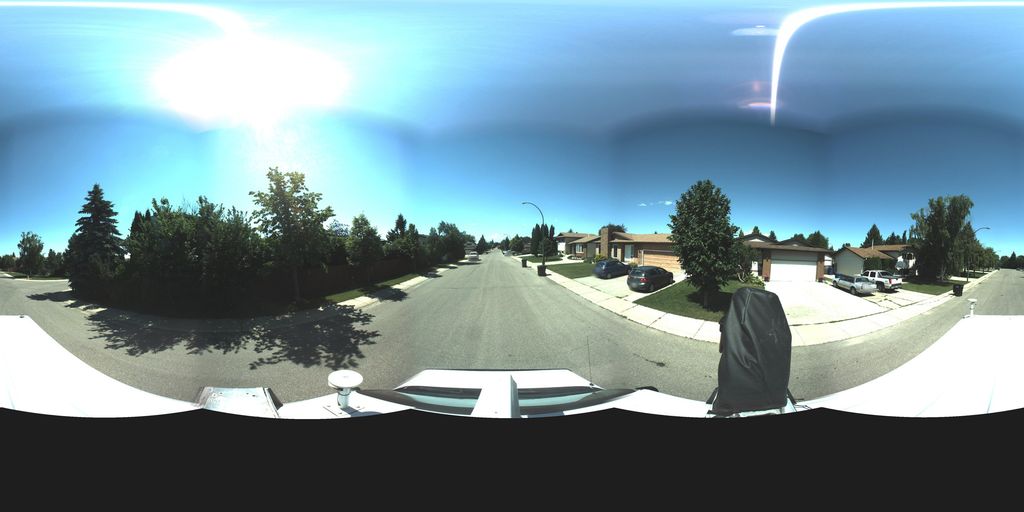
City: saskatoon